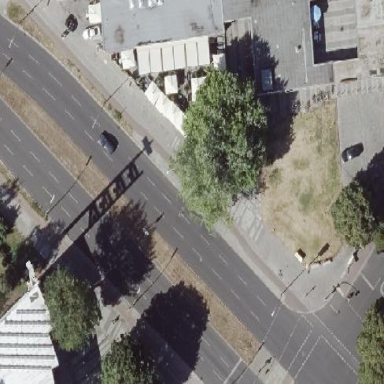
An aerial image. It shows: Designated cycleway area.